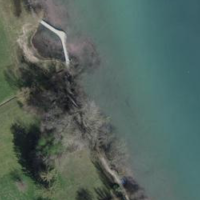
EUNIS habitat code: 14
Species observed at this site:
Prunus spinosa